Aerial crown-view tile of a tropical tree (Barro Colorado Island, Panama), acquired 20240918:
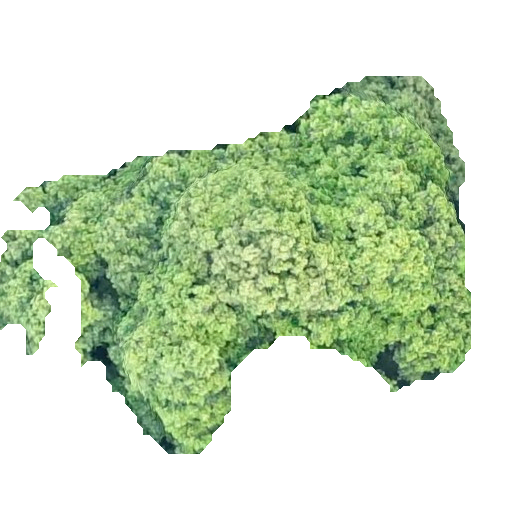
Species: Prioria copaifera
GBIF accepted scientific name: Prioria copaifera
Crown area: 167.747 m²